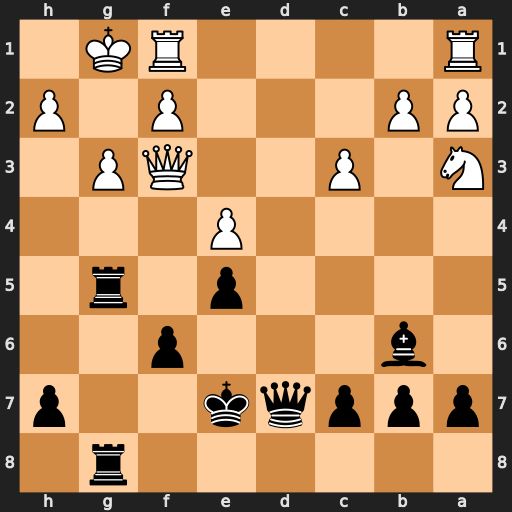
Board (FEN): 6r1/pppqk2p/1b3p2/4p1r1/4P3/N1P2QP1/PP3P1P/R4RK1
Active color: b
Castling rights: -
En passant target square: -
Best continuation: Rxg3+ hxg3 Qh3 Nc4 Rxg3+ Qxg3 Qxg3+